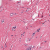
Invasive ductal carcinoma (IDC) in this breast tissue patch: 0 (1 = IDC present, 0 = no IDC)